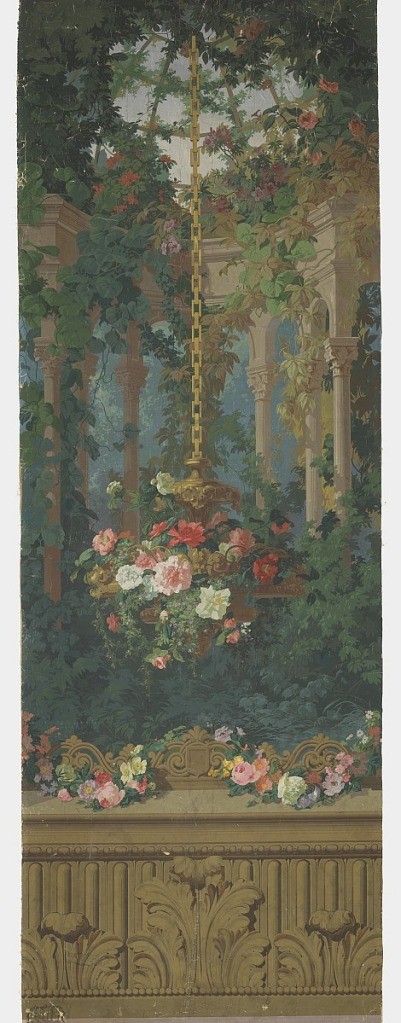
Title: "Le Jardin d'Armide" [The Garden of Armida]
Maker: Desfossé et Karth, French, 1863
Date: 1854
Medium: Block-printed paper
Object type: Scenic panel
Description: Semi-circular free standing arcade at back surmounted by a trellis roof. Suspended from a gold chain in foreground, a hanging vase filled with very large roses and other flowers. Sepia architectural dado with acanthus enrichment, at bottom. This is one of two pictures that go to make up the scenic.